Current action and preconditions to check: trajectory_clear

Your task: For each precondition in the list above, predict whether it will hold at this action.

Consider the current scene as observed from the mobile robot's camera, and analyze the predicted future states of all dynamic agents (e.g., people, animals, vehicles, or any moving entities) within the NEXT SECOND.

IMPORTANT: Only answer "very likely" if you are absolutely certain—based on strong, clear evidence—that a dynamic agent will violate the precondition in the predicted future state. Do NOT answer "very likely" for unlikely, ambiguous, or low-probability risks.

Ask yourself for each precondition: Is there a high probability, with clear and convincing evidence, that the predicted future states of any dynamic agent will interfere with the predicted future state of the currently executing action within the NEXT SECOND, causing that precondition to fail?

Assess the risk level based on these predictions. Use "likely" or "very likely" if motions create a clear risk of interference.

Use "neutral" or "improbable" if agents are nearby but their predicted paths are clearly diverging or non-conflicting.

Failure Risk Categories: "very improbable", "improbable", "neutral", "likely", "very likely"

Answer Format: Output ONLY the probability_of_failure value from these categories: "very improbable", "improbable", "neutral", "likely", "very likely"

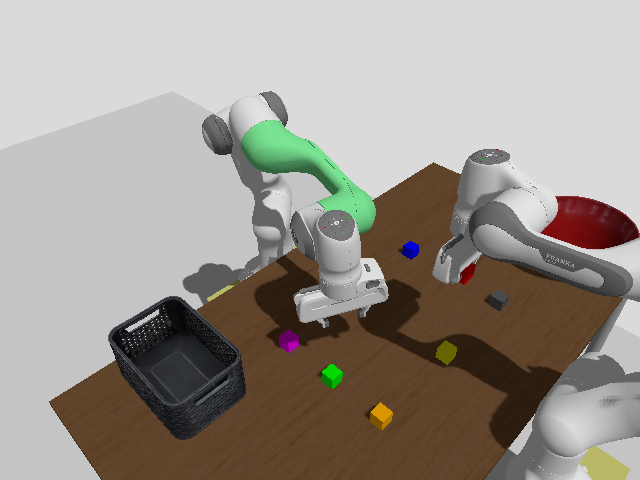

Answer: improbable